Aerial crown-view tile of a tropical tree (Barro Colorado Island, Panama), acquired 20241112:
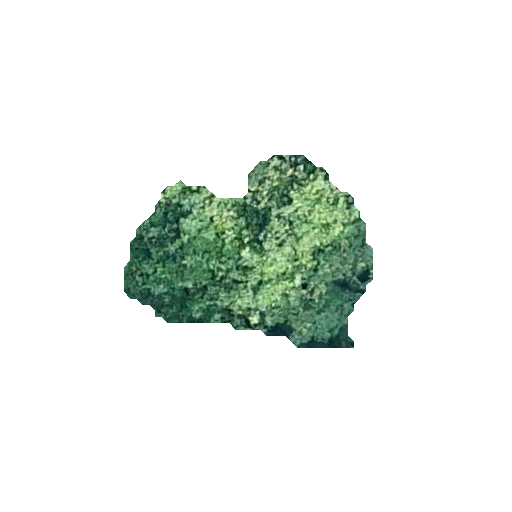
Species: Protium stevensonii
GBIF accepted scientific name: Tetragastris panamensis
Crown area: 51.794 m²